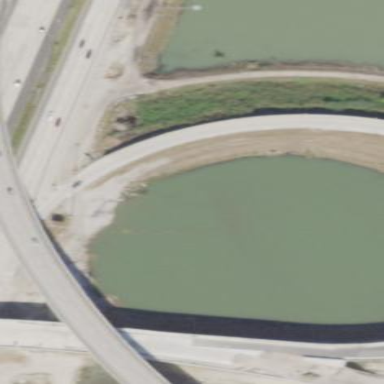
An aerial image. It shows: Retention basin containing natural water.